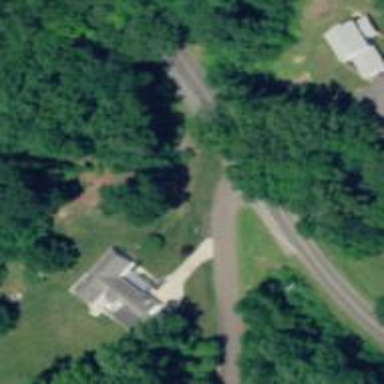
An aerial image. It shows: Road with stop sign in the backward direction.